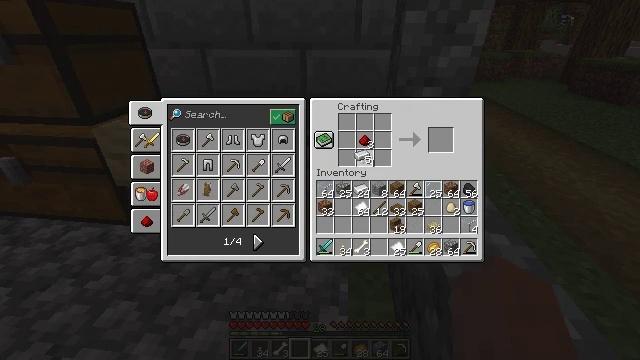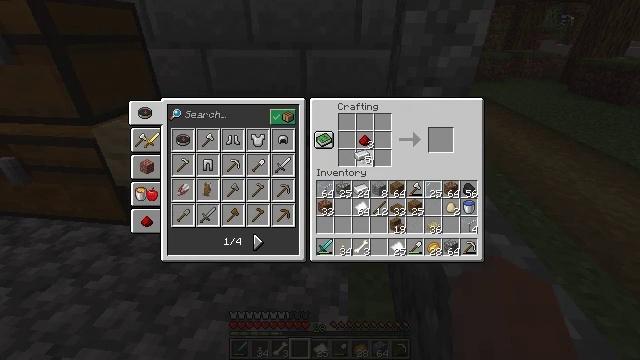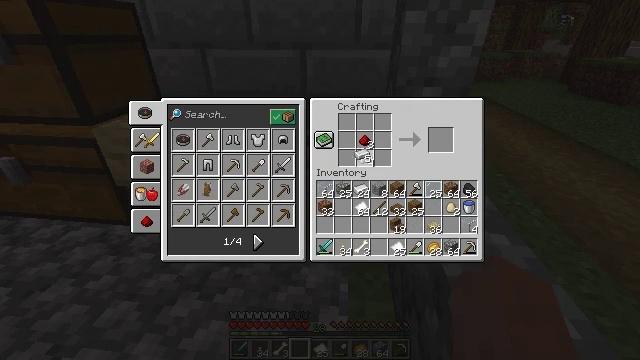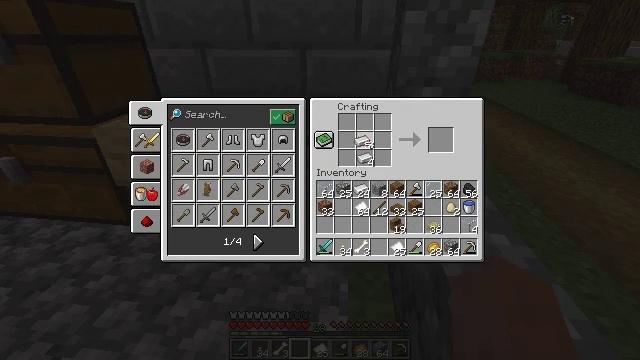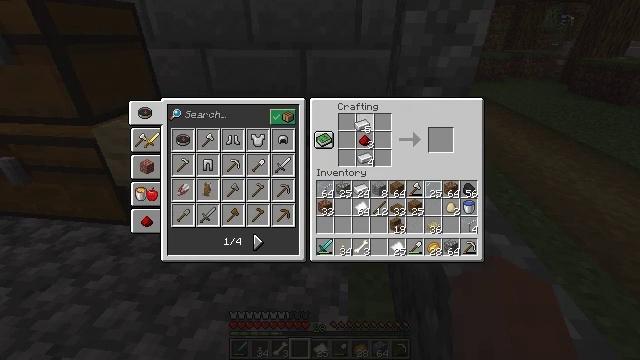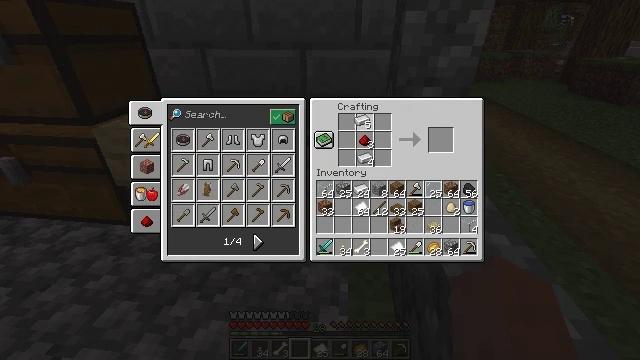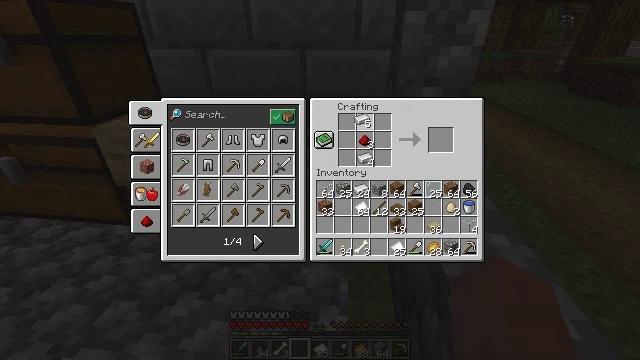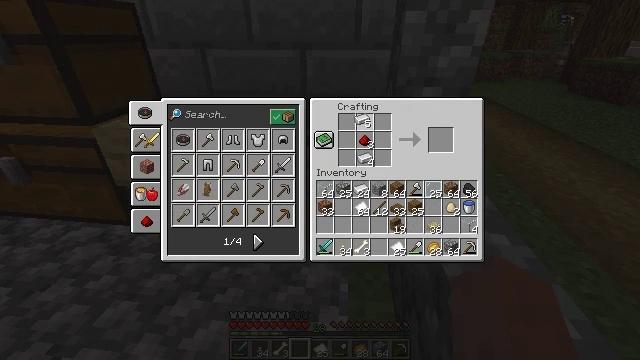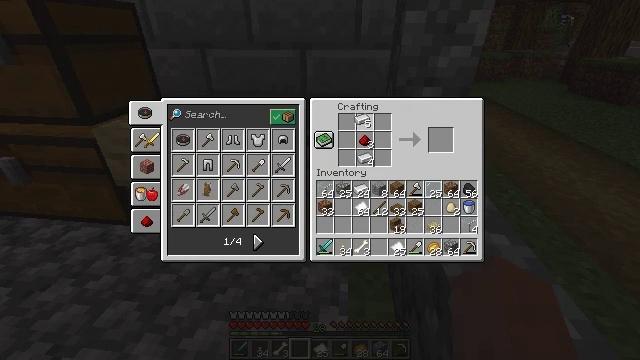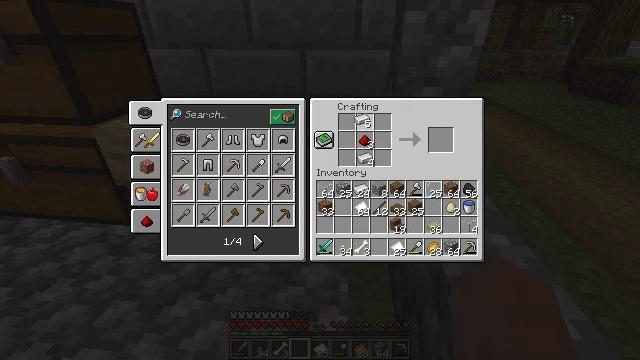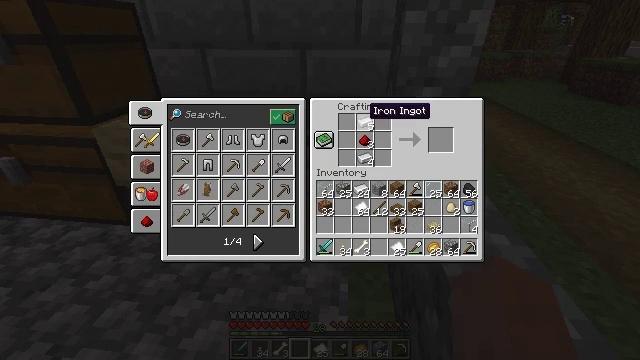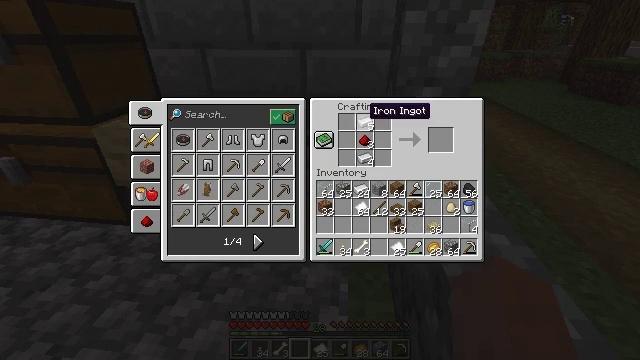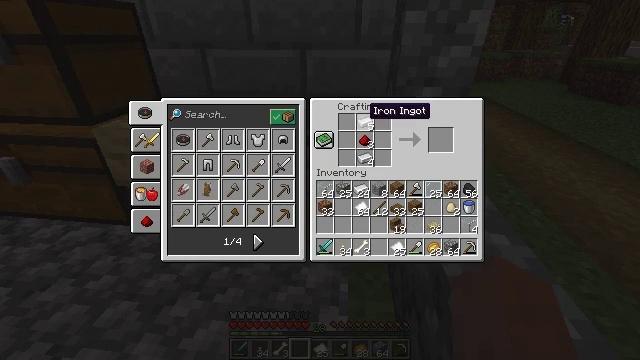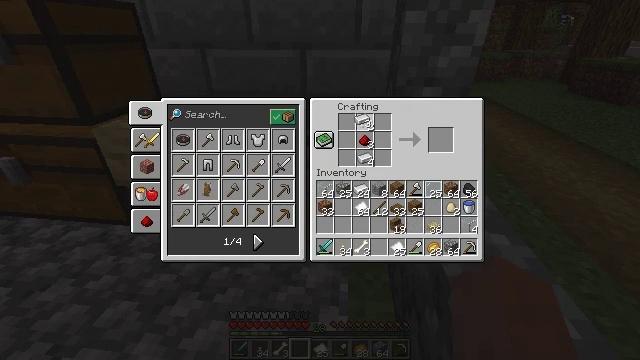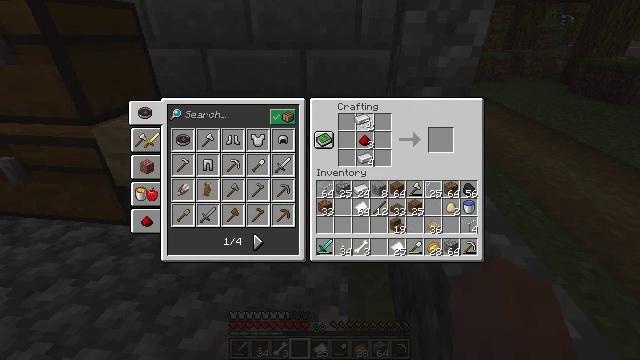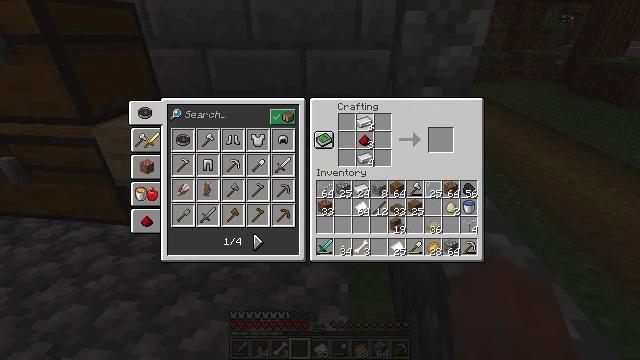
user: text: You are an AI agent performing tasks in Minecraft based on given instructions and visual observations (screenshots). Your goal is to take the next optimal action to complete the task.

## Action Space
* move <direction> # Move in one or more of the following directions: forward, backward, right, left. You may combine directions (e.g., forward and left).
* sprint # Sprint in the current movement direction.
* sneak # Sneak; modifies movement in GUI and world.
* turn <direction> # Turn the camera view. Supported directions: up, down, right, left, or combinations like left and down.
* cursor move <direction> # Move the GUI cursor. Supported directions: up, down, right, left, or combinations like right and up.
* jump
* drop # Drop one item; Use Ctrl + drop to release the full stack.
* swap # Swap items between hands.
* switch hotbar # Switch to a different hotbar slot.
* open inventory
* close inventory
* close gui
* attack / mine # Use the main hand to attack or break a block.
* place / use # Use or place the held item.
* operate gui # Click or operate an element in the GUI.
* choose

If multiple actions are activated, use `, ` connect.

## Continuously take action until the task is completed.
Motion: motion action
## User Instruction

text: Craft a compass on the crafting table with the necessary materials.
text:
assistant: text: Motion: choose
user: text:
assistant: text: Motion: no_op
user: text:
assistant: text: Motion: cursor move up
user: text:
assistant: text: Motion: cursor move up
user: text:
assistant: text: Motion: no_op
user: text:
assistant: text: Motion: no_op
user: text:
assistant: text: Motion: operate gui
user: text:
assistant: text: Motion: operate gui
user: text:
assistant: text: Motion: operate gui
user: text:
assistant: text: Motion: no_op
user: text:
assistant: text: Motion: no_op
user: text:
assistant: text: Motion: no_op
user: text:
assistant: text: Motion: choose
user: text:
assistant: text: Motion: choose
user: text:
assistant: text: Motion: no_op
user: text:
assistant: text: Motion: cursor move right and down
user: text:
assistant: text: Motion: no_op
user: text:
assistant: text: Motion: no_op
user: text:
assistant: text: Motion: no_op
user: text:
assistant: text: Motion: no_op
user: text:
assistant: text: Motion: operate gui
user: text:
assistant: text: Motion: operate gui
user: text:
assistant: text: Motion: operate gui
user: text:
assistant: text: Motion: cursor move down
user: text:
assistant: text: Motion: cursor move left and down
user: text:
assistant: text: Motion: no_op
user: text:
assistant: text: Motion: no_op
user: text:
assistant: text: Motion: choose
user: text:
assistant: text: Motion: choose
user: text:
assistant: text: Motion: no_op